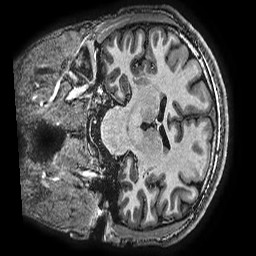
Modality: T1w
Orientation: coronal
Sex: male
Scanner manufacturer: ge
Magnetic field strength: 3 T
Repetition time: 0.007644 s
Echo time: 0.003468 s